Field crop: tomato
Growth stage: 2
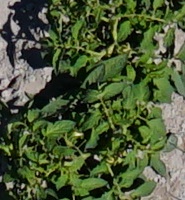
Species: tomato